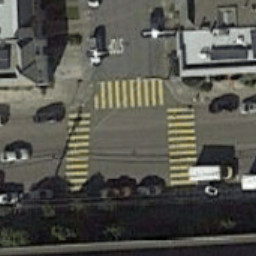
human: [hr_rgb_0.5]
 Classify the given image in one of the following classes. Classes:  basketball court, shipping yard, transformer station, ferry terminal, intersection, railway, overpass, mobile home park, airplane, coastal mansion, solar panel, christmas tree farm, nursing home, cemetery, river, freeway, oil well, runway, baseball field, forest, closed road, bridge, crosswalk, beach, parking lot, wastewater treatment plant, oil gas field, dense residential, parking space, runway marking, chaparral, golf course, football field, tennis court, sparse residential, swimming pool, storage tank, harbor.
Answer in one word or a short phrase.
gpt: crosswalk